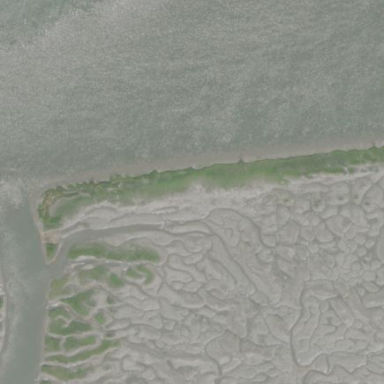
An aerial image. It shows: Marsh wetland with tidal influence.